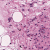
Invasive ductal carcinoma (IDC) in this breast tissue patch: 0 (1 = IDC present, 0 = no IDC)